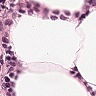
Metastatic tissue present: no